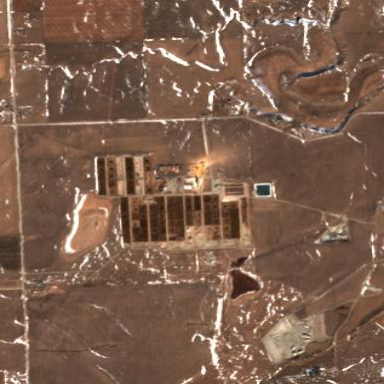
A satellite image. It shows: Feedlot in farmyard.